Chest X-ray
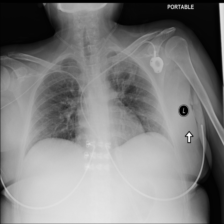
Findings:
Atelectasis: negative
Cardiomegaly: negative
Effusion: negative
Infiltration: negative
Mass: negative
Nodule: negative
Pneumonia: negative
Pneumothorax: negative
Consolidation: negative
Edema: negative
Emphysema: negative
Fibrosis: negative
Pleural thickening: negative
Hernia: negative